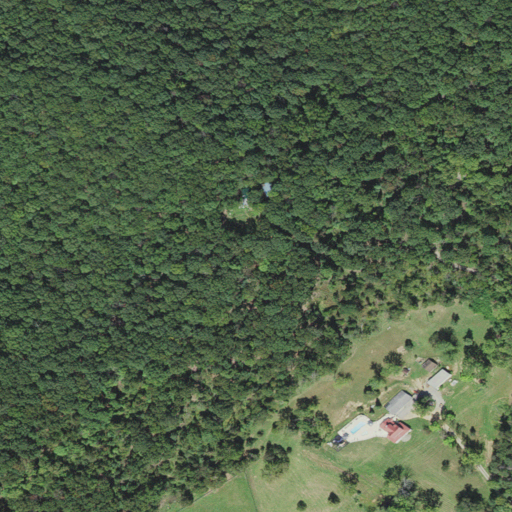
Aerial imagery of ridge(s) in Virginia named Big Ridge containing deciduous forest, pasture, open development, mixed forest, and medium intensity development